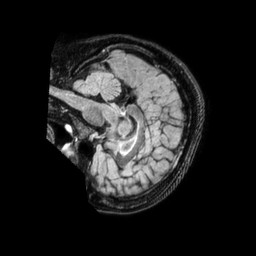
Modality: FLAIR
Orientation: sagittal
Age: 40
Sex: female
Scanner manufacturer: philips
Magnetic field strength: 1.5 T
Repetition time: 4.8 s
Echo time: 0.3438 s